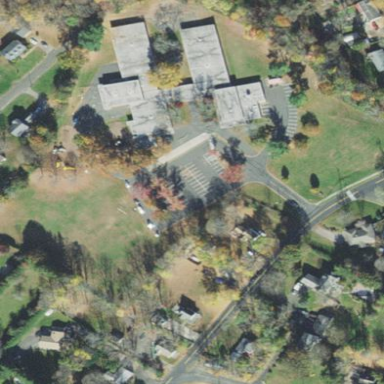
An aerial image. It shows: School.